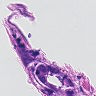
Metastatic tissue present: yes